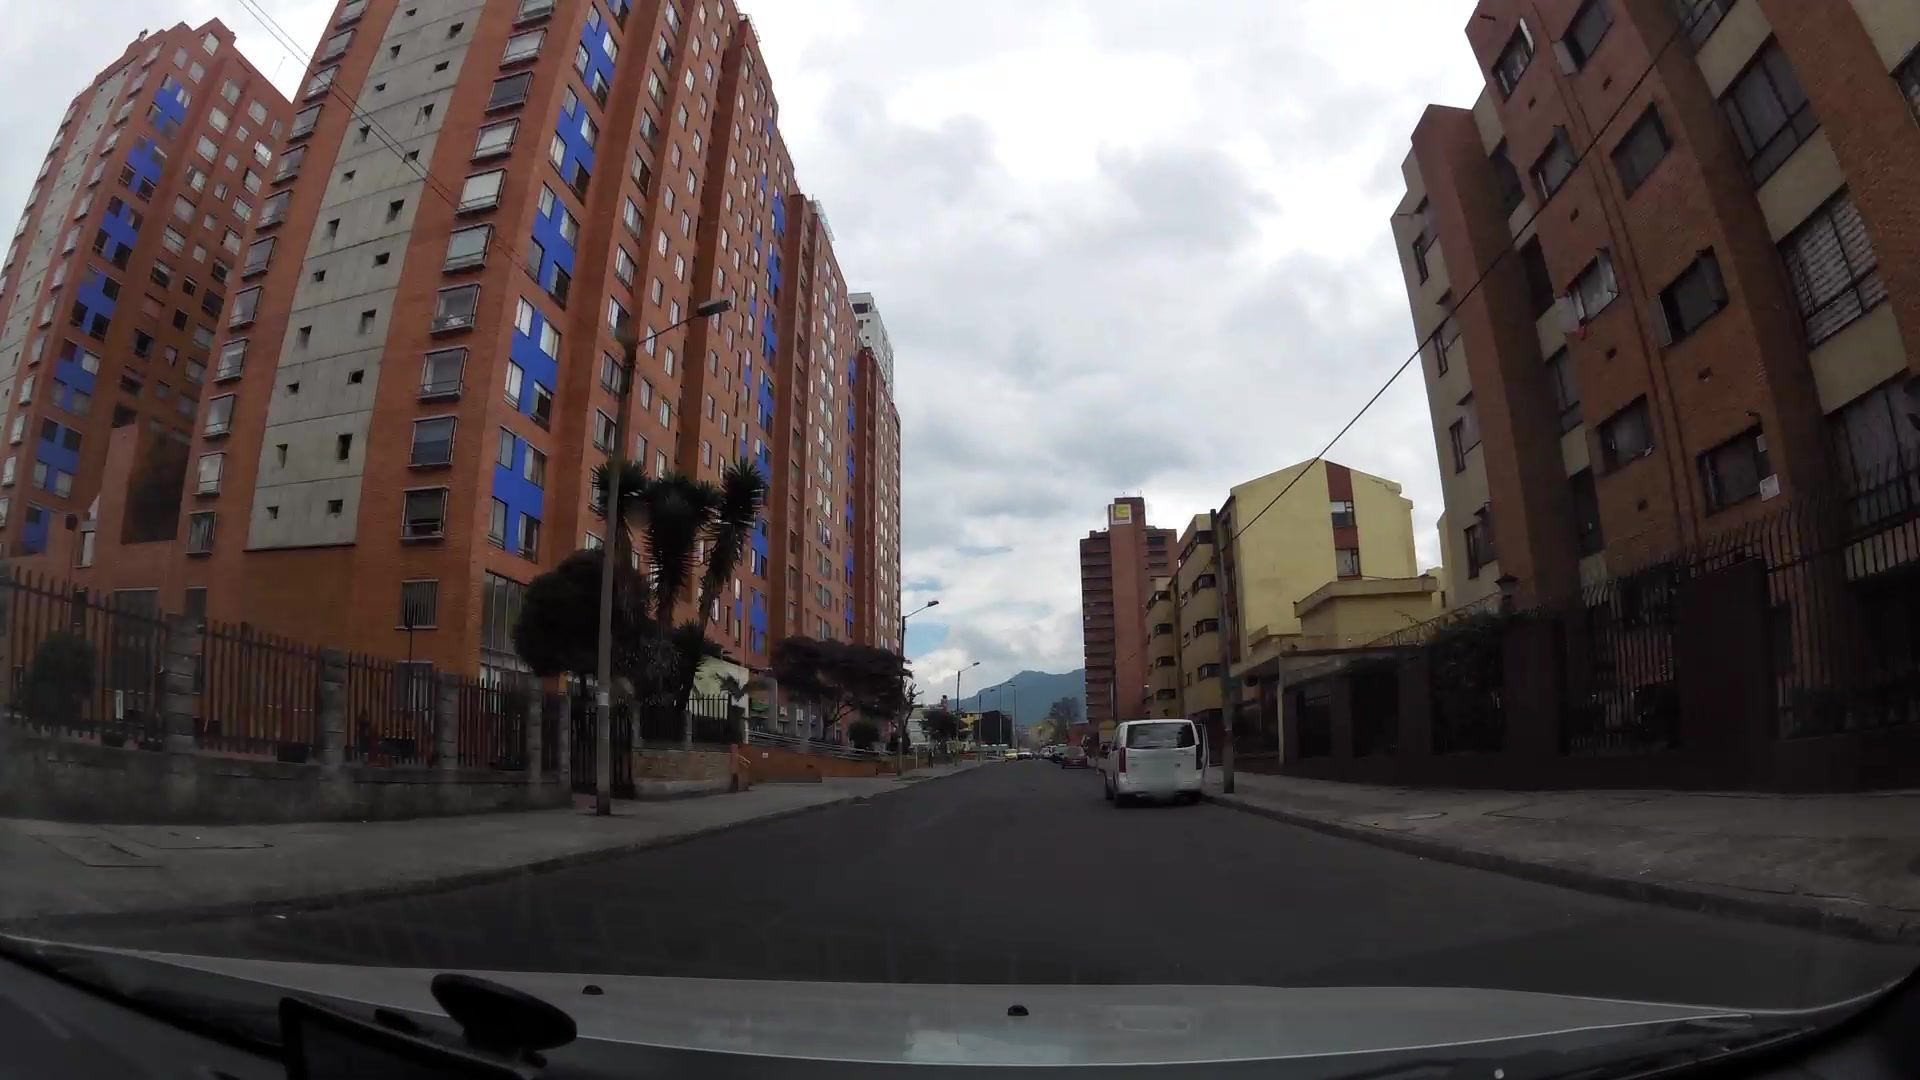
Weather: snowy
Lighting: day
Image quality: good
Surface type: driving surface
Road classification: residential
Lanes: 2
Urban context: urban centre
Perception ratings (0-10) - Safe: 5.32, Lively: 8.12, Beautiful: 3.81, Boring: 5.28, Depressing: 6.96, Wealthy: 6.11